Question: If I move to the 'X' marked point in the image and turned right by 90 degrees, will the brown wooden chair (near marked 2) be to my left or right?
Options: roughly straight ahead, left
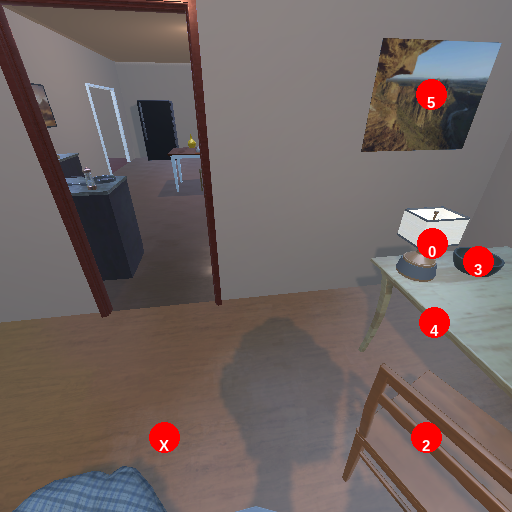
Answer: roughly straight ahead